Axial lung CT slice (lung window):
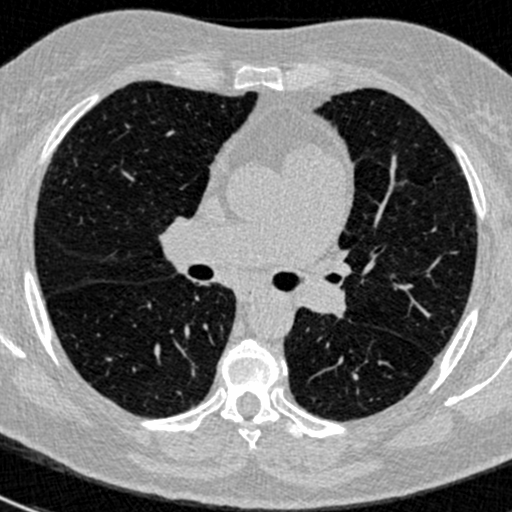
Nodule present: no